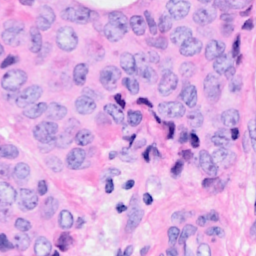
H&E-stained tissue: Breast